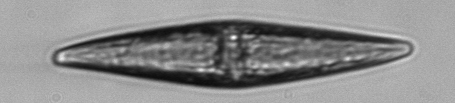
Label: Pleurosigma